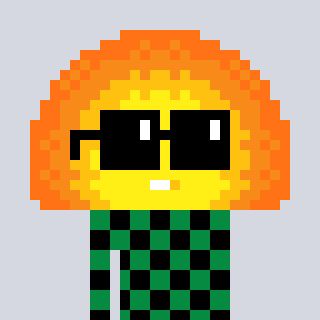
a pixel art character with square black sunglasses, a sunset-shaped head and a green-colored body on a cool background